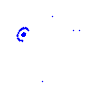
Particle: kaon